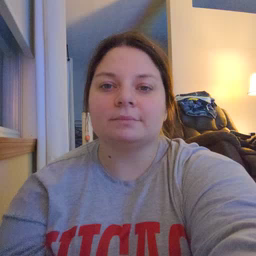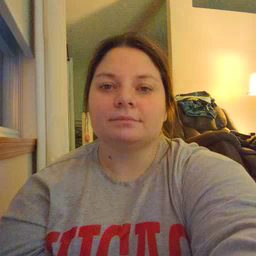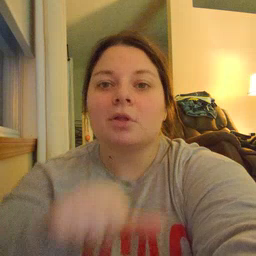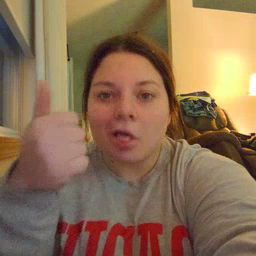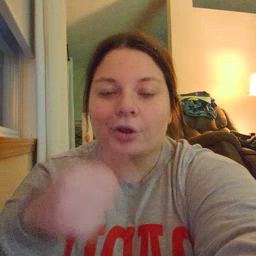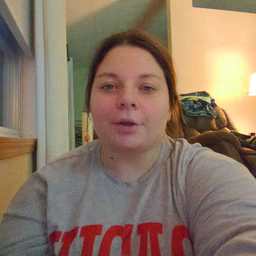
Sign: another